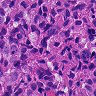
Metastatic tissue present: yes